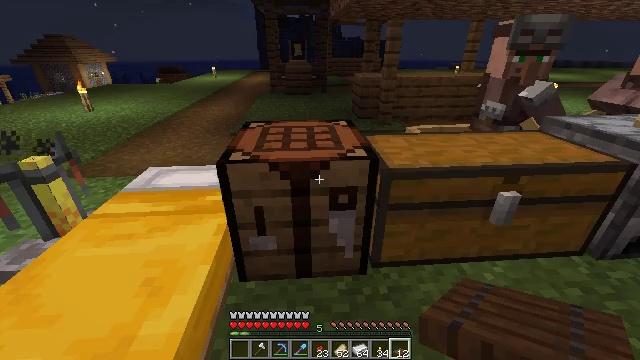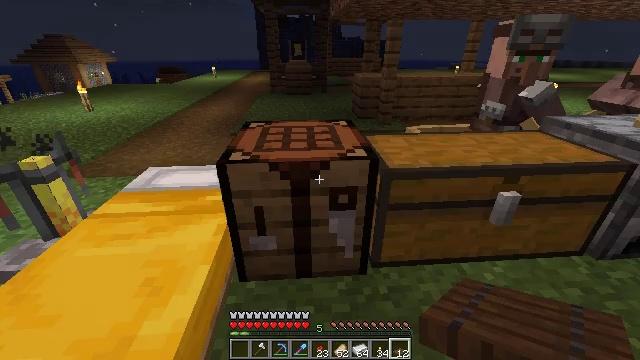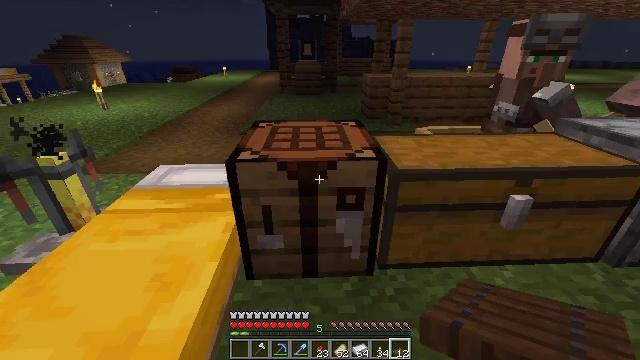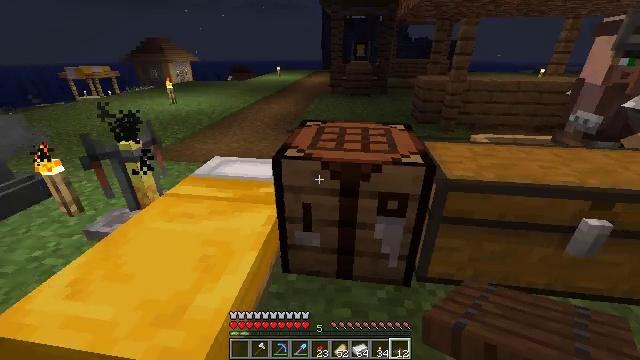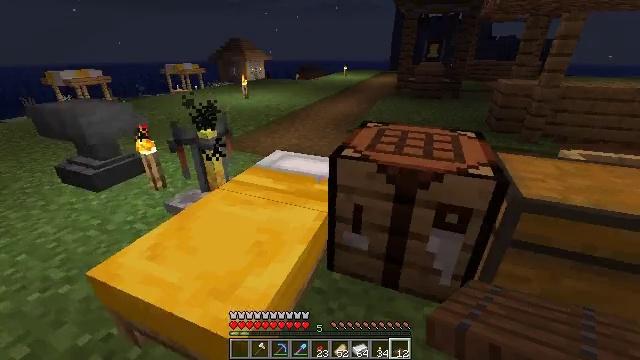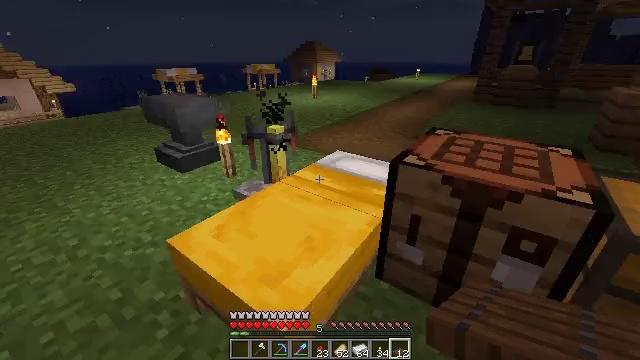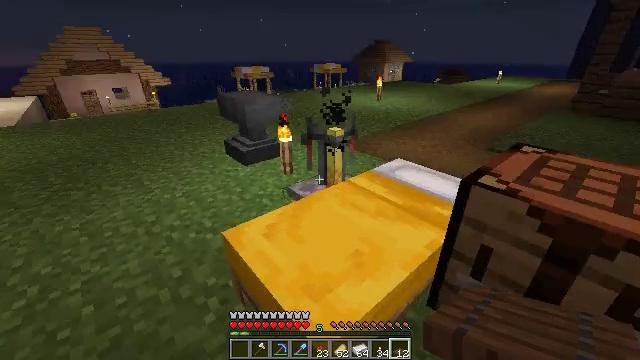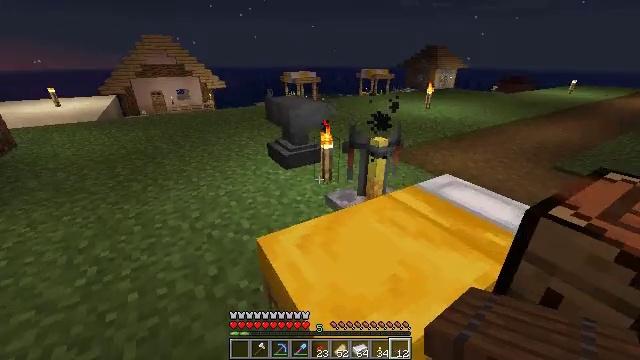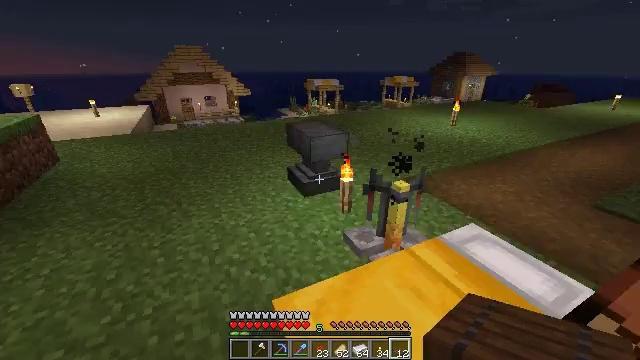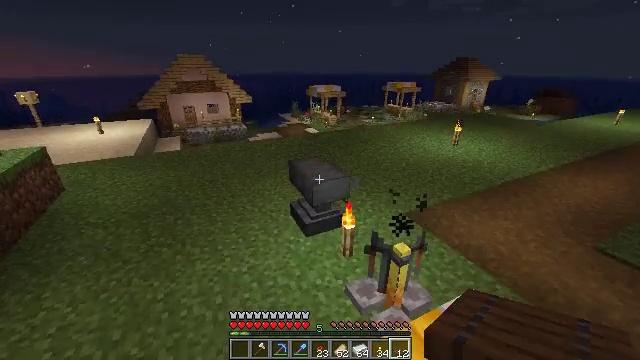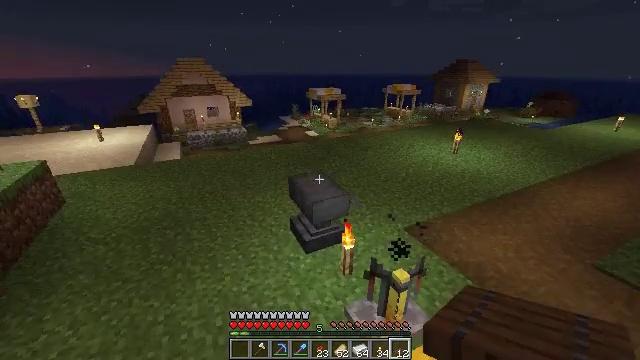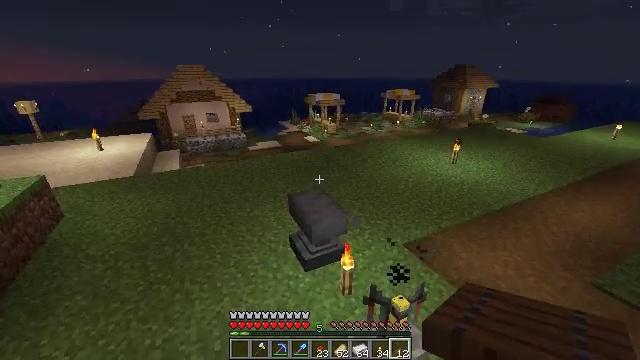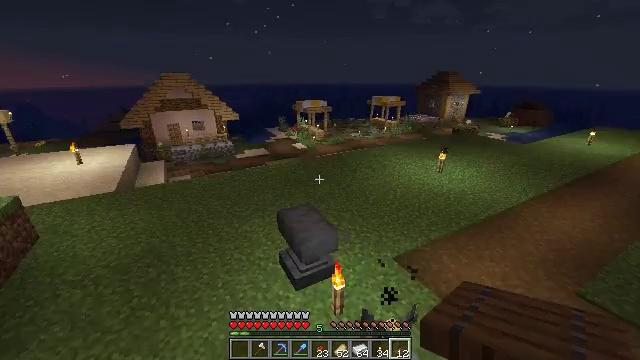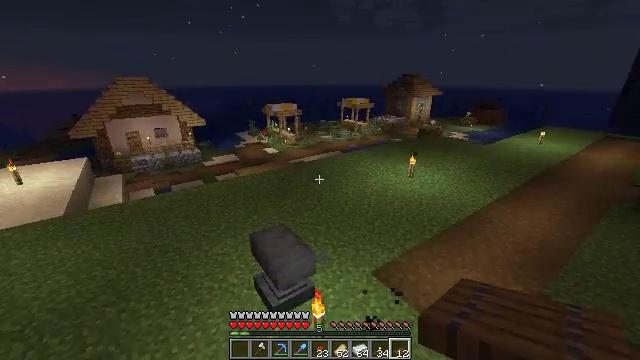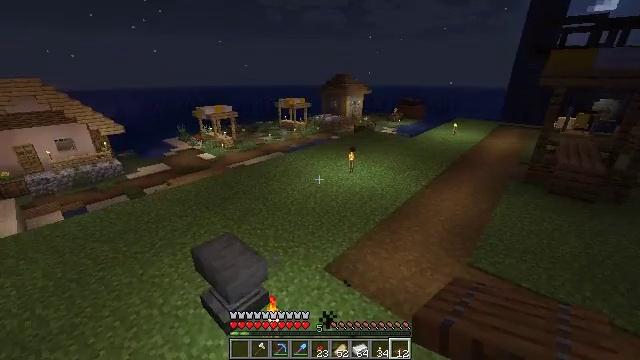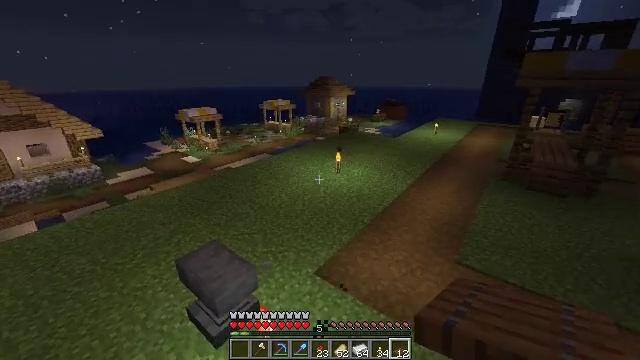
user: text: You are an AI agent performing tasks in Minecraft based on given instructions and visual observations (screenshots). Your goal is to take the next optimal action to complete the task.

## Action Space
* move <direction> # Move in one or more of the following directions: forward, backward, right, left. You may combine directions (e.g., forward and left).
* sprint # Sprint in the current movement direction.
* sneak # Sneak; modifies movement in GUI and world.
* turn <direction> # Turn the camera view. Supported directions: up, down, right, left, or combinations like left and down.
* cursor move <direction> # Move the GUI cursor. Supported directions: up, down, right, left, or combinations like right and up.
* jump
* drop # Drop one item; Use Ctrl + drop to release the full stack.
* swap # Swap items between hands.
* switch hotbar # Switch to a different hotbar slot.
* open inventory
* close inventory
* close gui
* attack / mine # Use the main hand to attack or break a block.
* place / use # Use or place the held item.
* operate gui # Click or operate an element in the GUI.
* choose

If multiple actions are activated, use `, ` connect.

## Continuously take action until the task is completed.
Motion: motion action
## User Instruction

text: Mine the spruce trapdoor by breaking it.
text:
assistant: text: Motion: no_op
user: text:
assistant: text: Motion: turn left
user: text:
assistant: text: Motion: turn left
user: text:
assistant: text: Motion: turn left
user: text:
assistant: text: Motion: turn left
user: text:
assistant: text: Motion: move forward, turn left
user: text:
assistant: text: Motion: move forward, turn left and up
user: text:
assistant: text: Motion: move forward, turn left
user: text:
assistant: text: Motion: move forward, jump
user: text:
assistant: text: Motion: move forward, jump
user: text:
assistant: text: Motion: move forward, jump
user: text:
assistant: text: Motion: move forward, turn right and up, jump
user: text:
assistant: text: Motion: move forward, turn right, jump
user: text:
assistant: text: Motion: move forward, sprint, turn right, jump
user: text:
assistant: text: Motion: move forward, sprint, turn right, jump
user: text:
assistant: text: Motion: move forward, sprint, jump
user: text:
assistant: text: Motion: move forward, jump
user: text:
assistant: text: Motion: move forward, jump
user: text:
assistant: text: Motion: move forward, turn right, jump
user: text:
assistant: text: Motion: move forward, sprint, turn right, jump
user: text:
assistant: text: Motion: move forward, sprint, turn right, jump
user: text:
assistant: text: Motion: move forward, sprint, turn right, jump
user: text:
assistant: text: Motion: move forward, jump
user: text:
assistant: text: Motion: move forward, jump
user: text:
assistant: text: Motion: move forward, jump
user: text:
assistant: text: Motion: move forward, jump
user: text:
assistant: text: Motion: move forward, jump
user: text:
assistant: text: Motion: move forward, jump
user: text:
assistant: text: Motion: move forward, jump
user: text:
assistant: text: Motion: move forward, sprint, jump